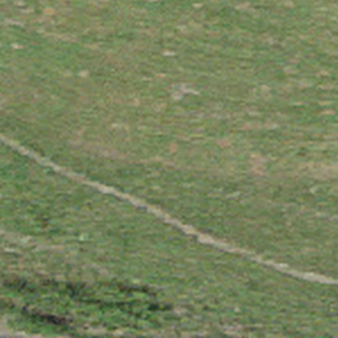
Label: other